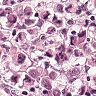
Metastatic tissue present: yes